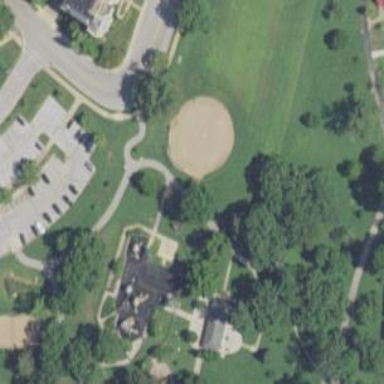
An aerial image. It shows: Baseball pitch for leisure land activities.